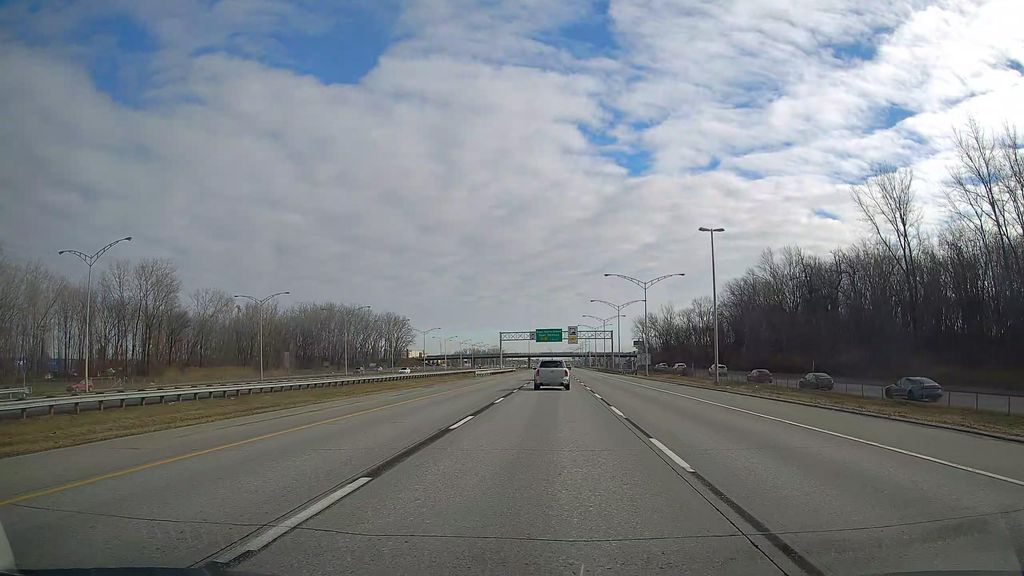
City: montreal